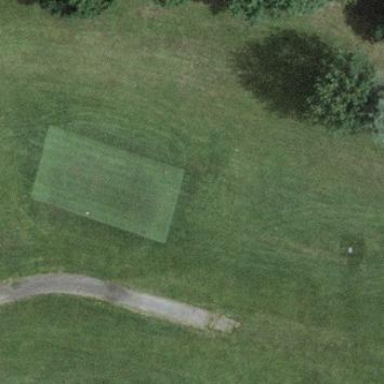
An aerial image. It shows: Golf tee on grassy land.